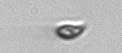
Label: Cryptophyta